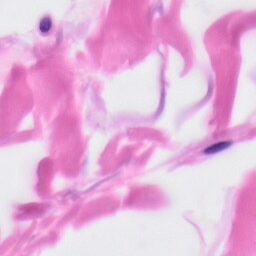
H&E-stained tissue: Skin